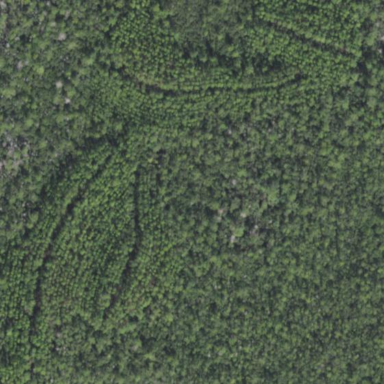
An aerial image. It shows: Forest area dominated by needle-leaved trees.